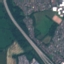
Land use / land cover: Highway